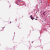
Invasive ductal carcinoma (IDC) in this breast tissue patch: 0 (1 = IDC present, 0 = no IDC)